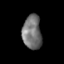
Tissue: skin
Cell type: Epithelial cells
Senescence score: 0.2847
Nuclear area (px): 635
Mean DAPI intensity: 115.236